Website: bh-photo
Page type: address-validator
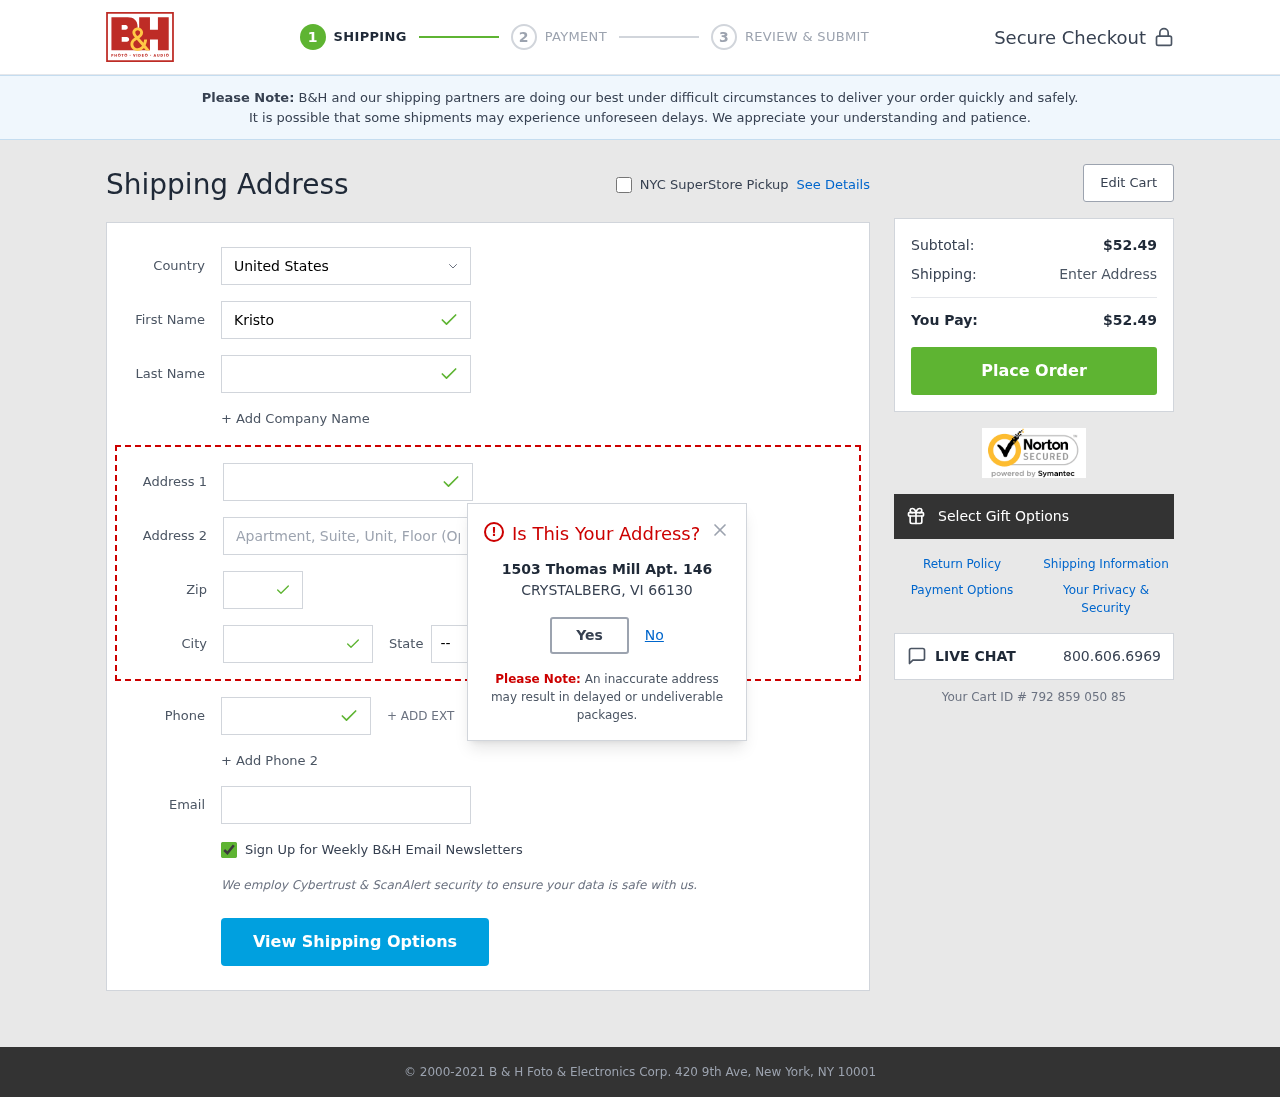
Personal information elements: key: PII_CITY
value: Crystalberg
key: PII_COUNTRY
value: United States
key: PII_EMAIL
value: kristopher_franklin@hotmail.com
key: PII_FIRSTNAME
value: Kristopher
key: PII_LASTNAME
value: Franklin
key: PII_PHONE
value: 4808817190
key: PII_POSTCODE
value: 66130
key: PII_STATE_ABBR
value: VI
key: PII_STREET
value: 1503 Thomas Mill Apt. 146
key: PII_CITY_MODAL
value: CRYSTALBERG
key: PII_STATE
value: VI
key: PII_POSTCODE_FULL
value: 66130
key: PII_POSTCODE_NUMERIC
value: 66130
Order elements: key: ORDER_SUBTOTAL
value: $52.49
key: ORDER_TOTAL
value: $52.49
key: ORDER_ID
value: Your Cart ID # 792 859 050 85